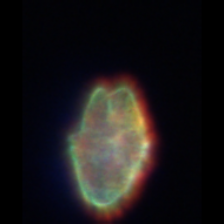
Taxon: Akashiwo
Group: Dinoflagellates